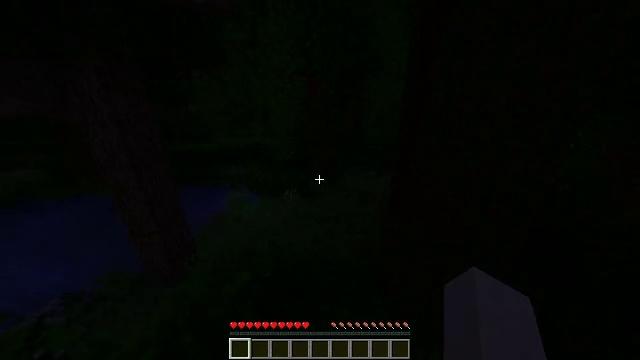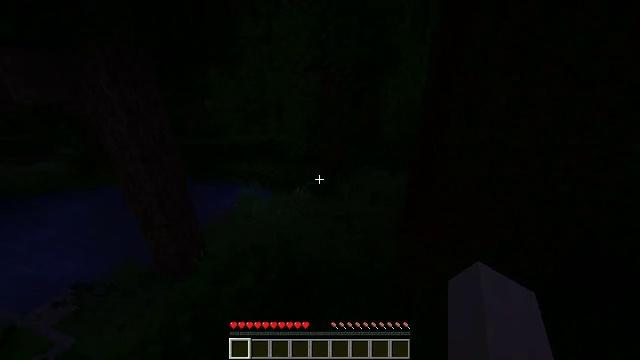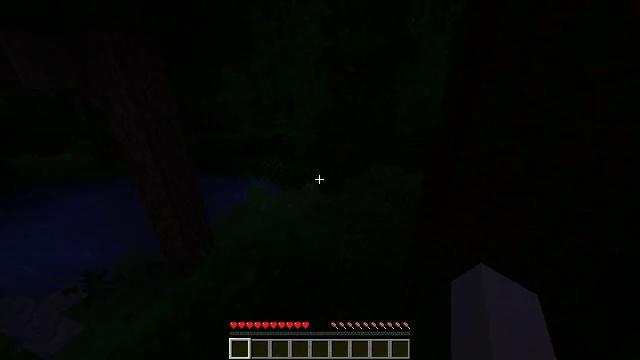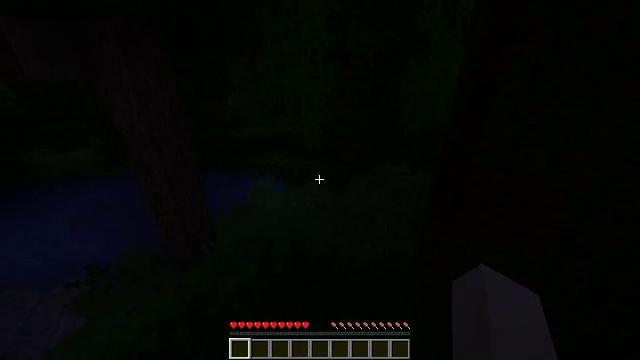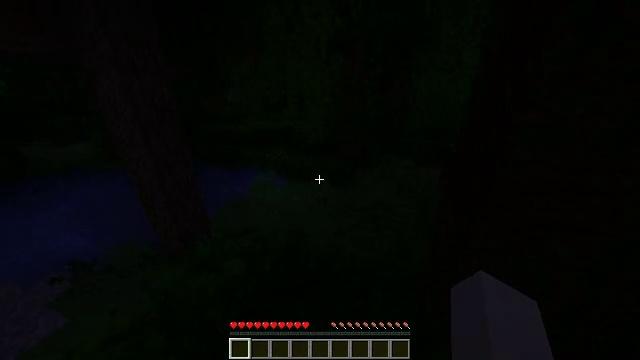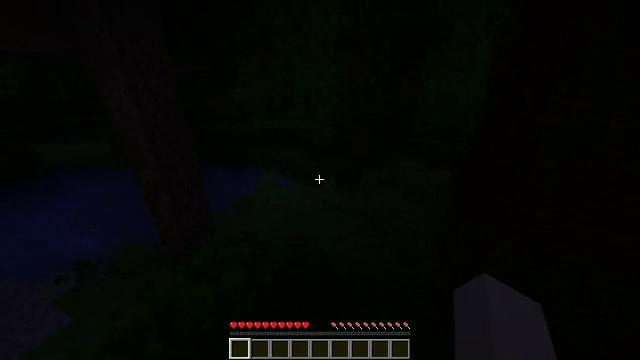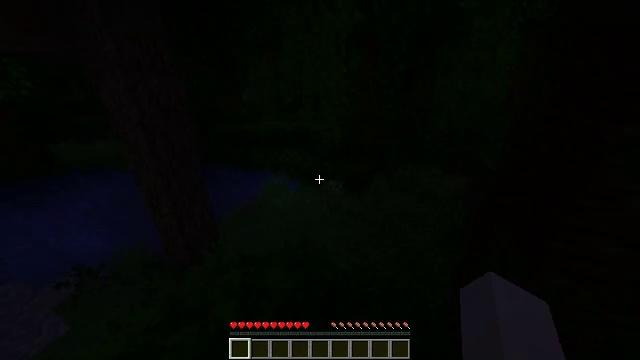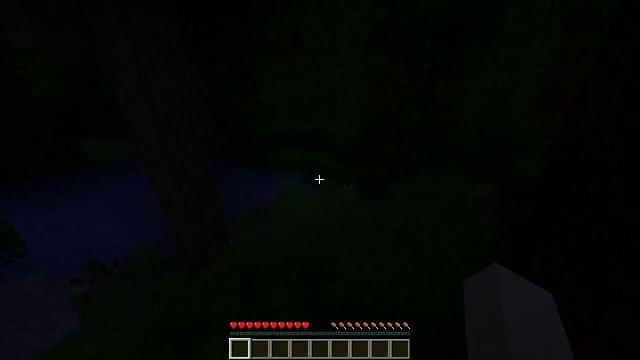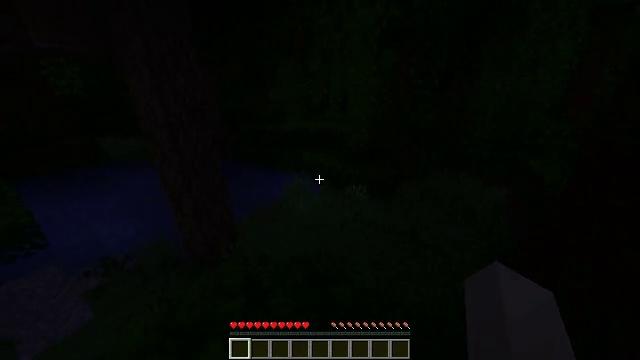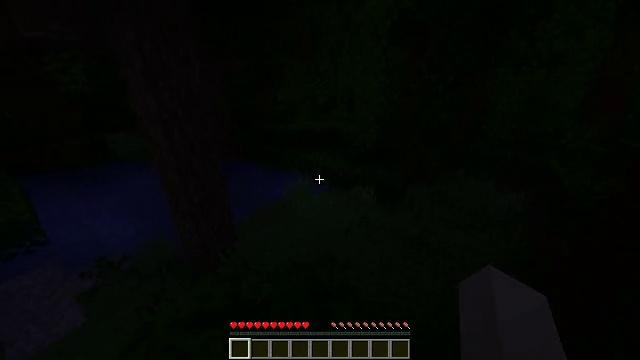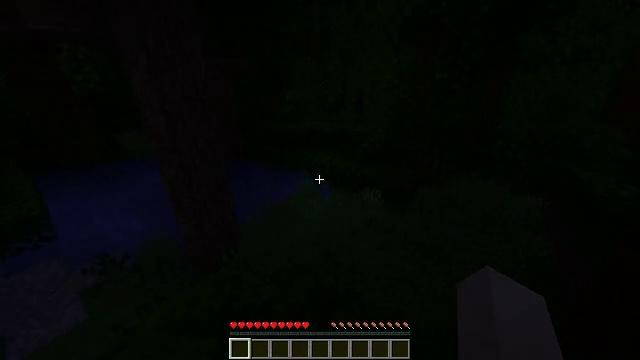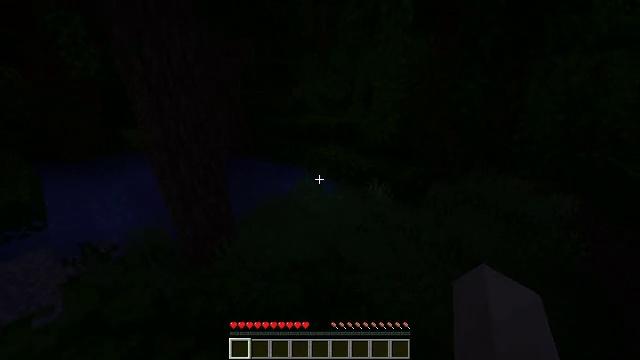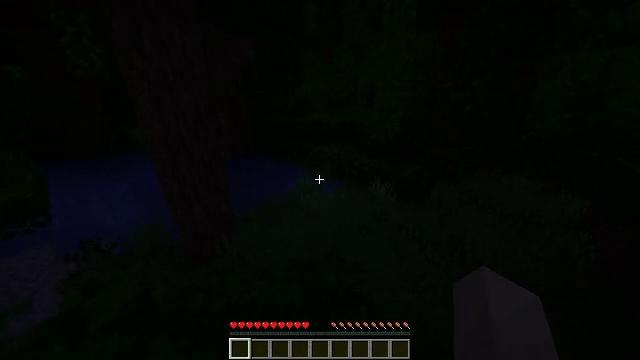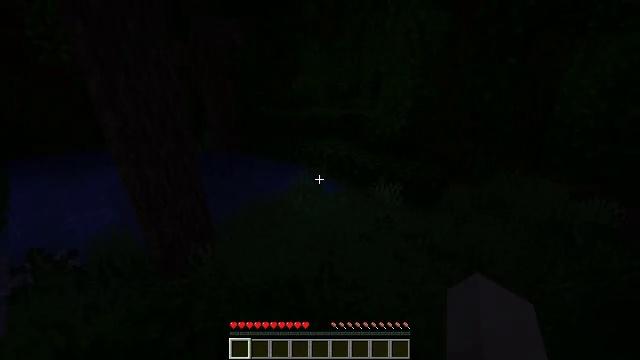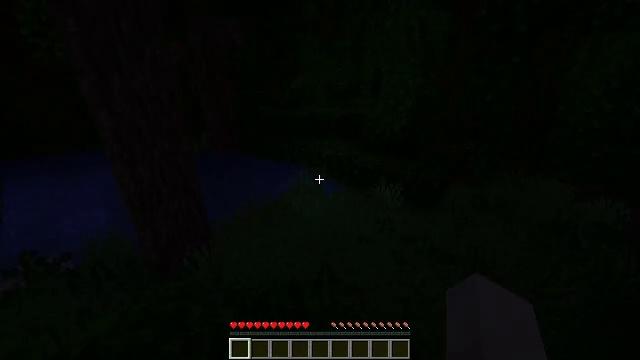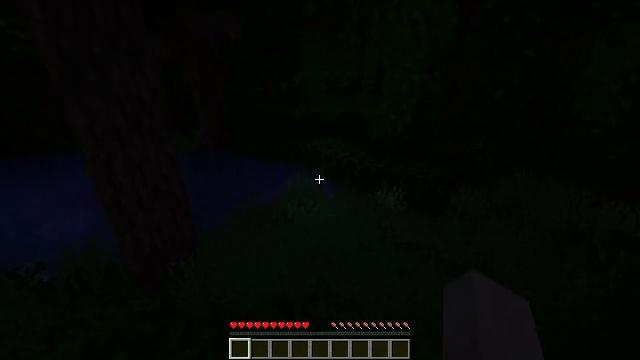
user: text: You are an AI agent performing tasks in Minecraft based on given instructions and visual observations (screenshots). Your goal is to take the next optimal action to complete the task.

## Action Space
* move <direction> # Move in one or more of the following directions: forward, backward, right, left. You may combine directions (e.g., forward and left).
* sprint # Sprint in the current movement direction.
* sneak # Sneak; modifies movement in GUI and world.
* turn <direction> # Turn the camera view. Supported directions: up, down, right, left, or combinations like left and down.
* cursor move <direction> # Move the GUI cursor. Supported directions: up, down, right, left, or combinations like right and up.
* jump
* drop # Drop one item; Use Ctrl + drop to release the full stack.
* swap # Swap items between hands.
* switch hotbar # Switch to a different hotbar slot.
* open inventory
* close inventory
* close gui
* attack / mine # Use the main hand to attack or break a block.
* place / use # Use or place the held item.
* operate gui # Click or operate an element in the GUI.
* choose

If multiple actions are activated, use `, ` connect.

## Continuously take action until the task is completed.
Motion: motion action
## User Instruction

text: Mine bamboo with your hand.
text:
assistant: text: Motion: move forward, turn left
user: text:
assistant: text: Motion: move forward, turn left
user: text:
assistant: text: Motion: move forward, turn left
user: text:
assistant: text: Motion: move forward, sprint, turn left
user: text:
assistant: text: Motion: move forward, sprint, turn left
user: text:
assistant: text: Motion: move forward, sprint, turn left
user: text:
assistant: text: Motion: move forward, sprint, turn left
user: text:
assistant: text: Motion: move forward, turn left
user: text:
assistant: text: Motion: move forward, turn left
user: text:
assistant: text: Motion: move forward, turn left
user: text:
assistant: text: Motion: move forward, turn left
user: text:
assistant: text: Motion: move forward
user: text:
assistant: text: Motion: move forward
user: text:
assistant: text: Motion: move forward
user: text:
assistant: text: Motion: move forward
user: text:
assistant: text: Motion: move forward
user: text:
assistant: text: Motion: move forward
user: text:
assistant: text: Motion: move forward, sprint
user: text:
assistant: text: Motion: move forward, sprint
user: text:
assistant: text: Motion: move forward, sprint
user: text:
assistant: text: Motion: move forward, sprint
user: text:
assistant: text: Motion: move forward
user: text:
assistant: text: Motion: move forward, turn right and up
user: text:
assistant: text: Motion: move forward, turn right and up
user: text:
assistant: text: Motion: move forward, turn right and up
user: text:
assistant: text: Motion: move forward, turn right and up
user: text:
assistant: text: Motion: move forward, turn right and up
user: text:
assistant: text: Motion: move forward, sprint
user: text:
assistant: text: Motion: move forward, sprint, turn up
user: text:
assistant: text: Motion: move forward, sprint